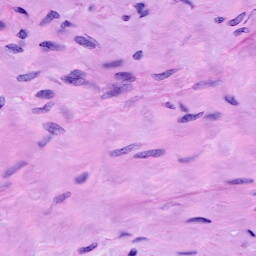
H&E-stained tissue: Cervix